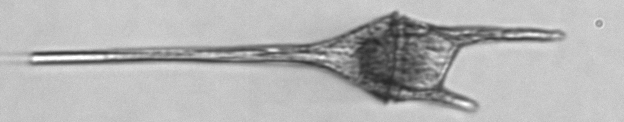
Label: Tripos_lineatus